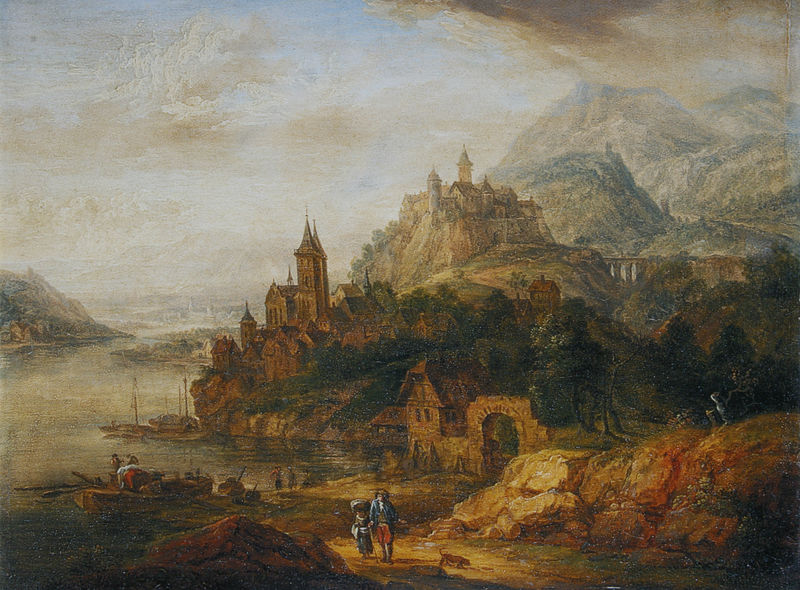
Titel: Rheinische Flusslandschaft mit Burg und Städtchen
Künstler: Christian Georg d. Ä. Schütz
Standort: Mainz
Institution: Landesmuseum
Schlagwörter: baum, berg, blau, dunkel, felsen, himmel, mann, wasser, wolken, bäume, fluss, grün, landschaft, menschen, mädchen, ocker, see, stadt, ufer, äste, braun, fenster, frau, grau, hintergrund, licht, männer, schwarz, vordergrund, weiss, haus, hund, rot, schloss, tier, weg, wolke, beige, mensch, stein, steine, tragen, horizont, häuser, hügel, natur, zweige, brücke, kirche, pfad, kind, paar, personen, tal, wald, wasserfall, boot, boote, paddel, ruder, turm, turmspitze, garten, schiff, schiffe, segelboot, wellen, bogen, italien, fischer, segelschiff, berge, fels, gebirge, dorf, dächer, mauer, nebel, hafen, rundbogen, masten, romantik, steg, durchgang, junge, tor, anlegen, bucht, stadtansicht, bögen, eingang, spitzweg, ruine, burg, kloster, türme, torbogen, spaziergang, alpen, idyll, festung, stadttor, stadtmauer, viadukt, spaziergänger, gewölk, mäner, burgen, felseb, anlegeplatz, ocer, segelbbote, segelbbot, fetsung, klöster, rorbogen